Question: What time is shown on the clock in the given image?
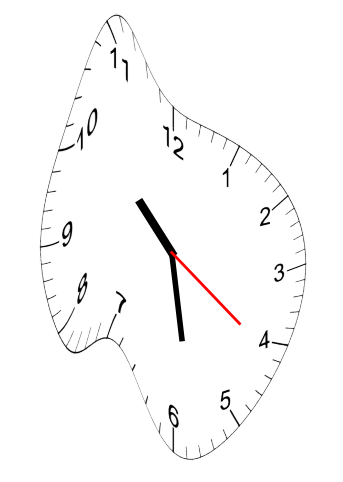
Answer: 10:28:21